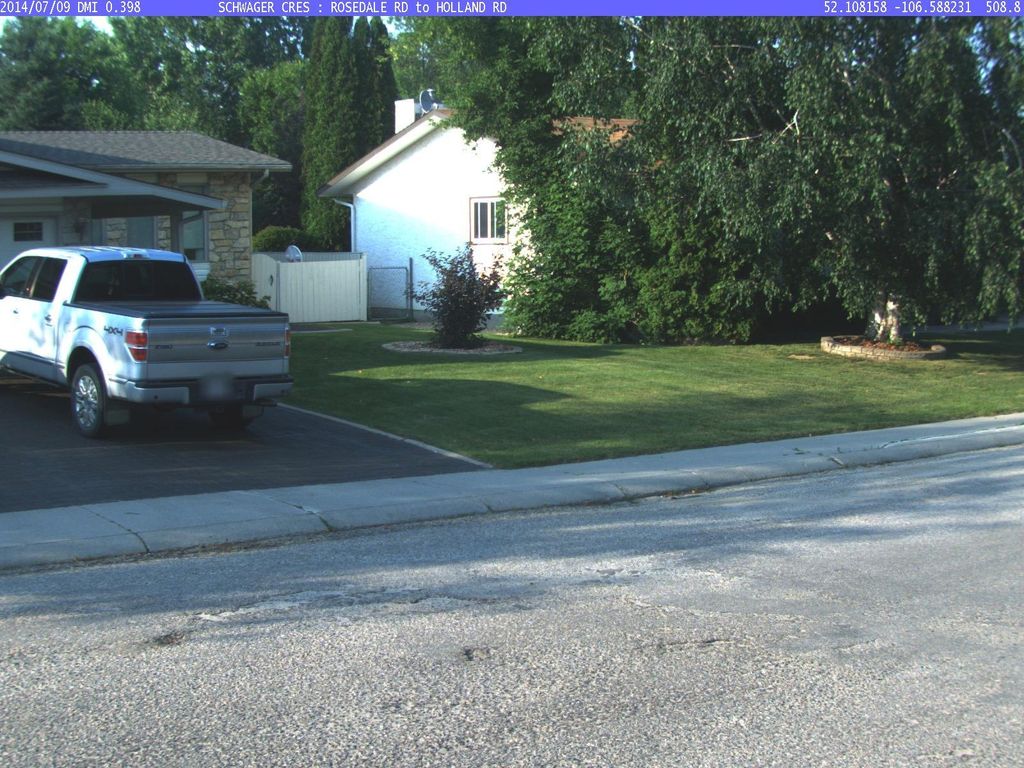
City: saskatoon